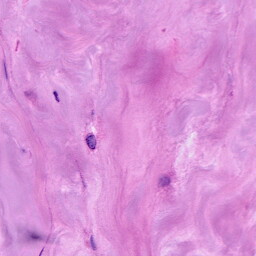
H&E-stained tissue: Breast